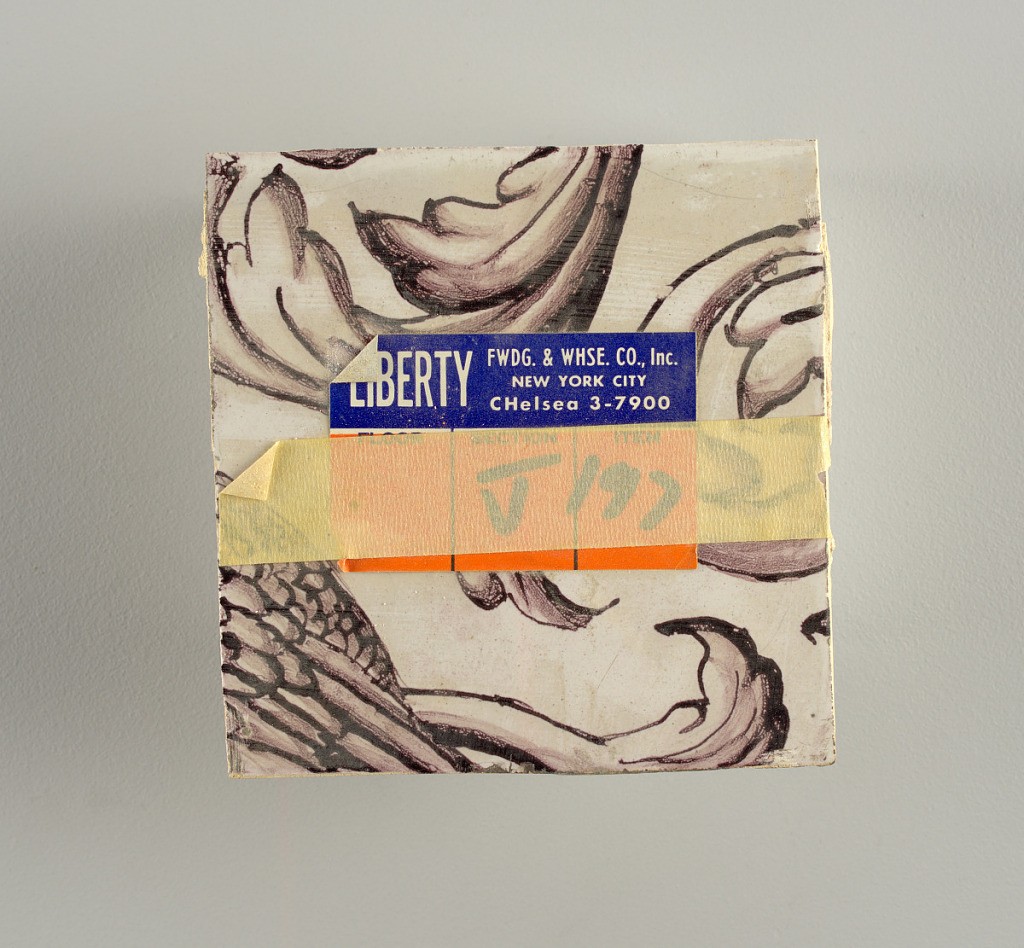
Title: Wall facing
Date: ca. 1725
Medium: tin-glazed earthenware, underglaze
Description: Two vertical rectangles, twenty-three tiles high.  A) Nine tiles wide at top; seven tiles wide at bottom.  B) Ten and one-half tiles wide.

Arabesque design of foliage.  A) with centered figure of Justice under a canopy.  B) with centered urn.